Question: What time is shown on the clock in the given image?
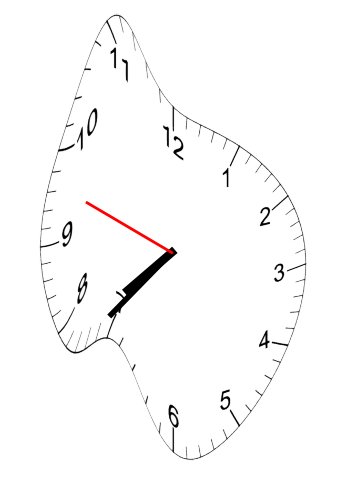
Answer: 07:36:48